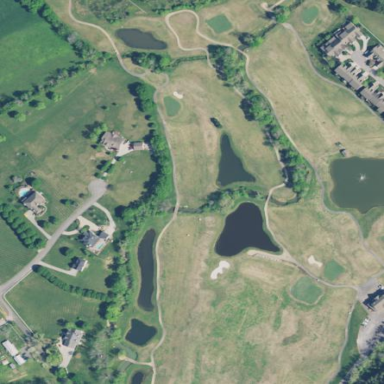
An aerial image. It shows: Golf course surrounded by greenery.